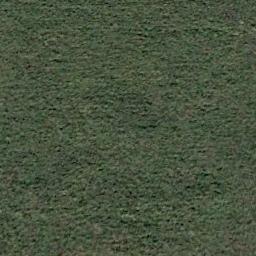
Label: meadow